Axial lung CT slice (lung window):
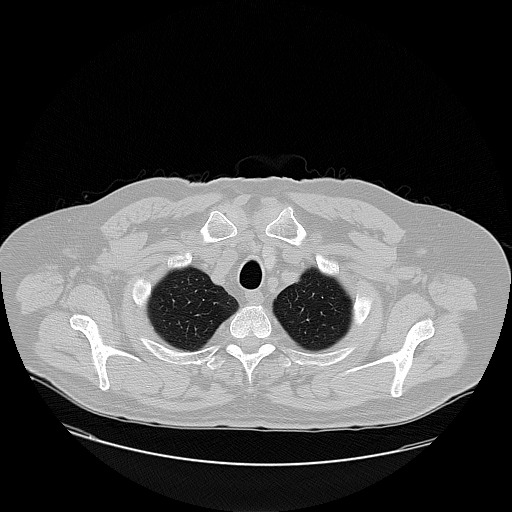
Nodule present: no